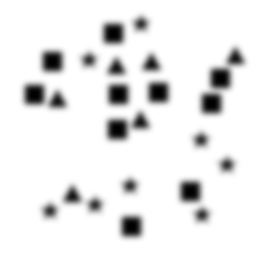
Squares: 10
Triangles: 6
Stars: 8
Total shapes: 24